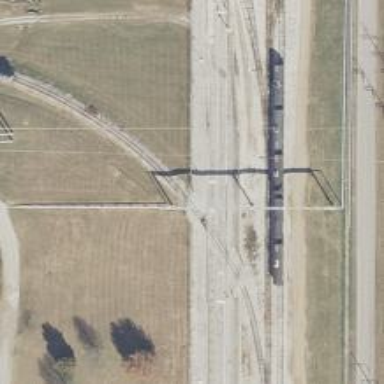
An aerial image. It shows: Level crossing along the railway.